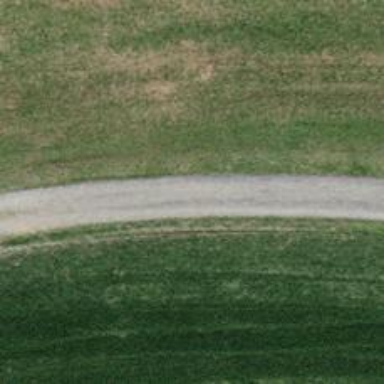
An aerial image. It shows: Track with compacted grade2 surface.